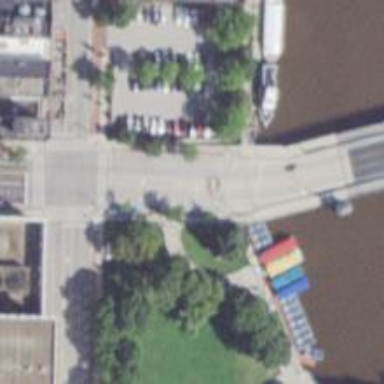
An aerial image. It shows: Bascule movable footway bridge.